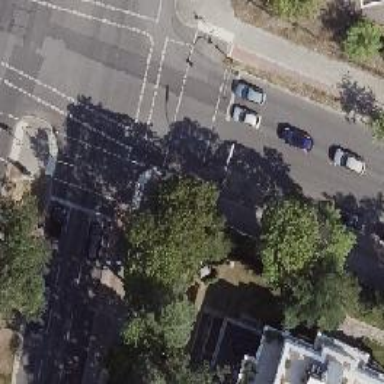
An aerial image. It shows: Sidewalk.